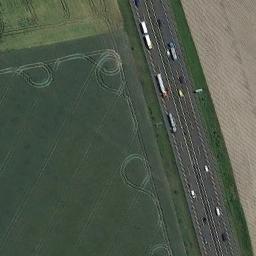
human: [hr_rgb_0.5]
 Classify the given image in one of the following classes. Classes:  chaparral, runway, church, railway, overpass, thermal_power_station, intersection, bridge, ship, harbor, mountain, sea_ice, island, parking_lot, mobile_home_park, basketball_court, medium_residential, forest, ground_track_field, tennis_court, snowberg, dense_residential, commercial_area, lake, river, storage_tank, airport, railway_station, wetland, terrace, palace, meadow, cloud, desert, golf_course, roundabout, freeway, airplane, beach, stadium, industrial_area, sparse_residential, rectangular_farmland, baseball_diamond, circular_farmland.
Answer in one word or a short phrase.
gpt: freeway